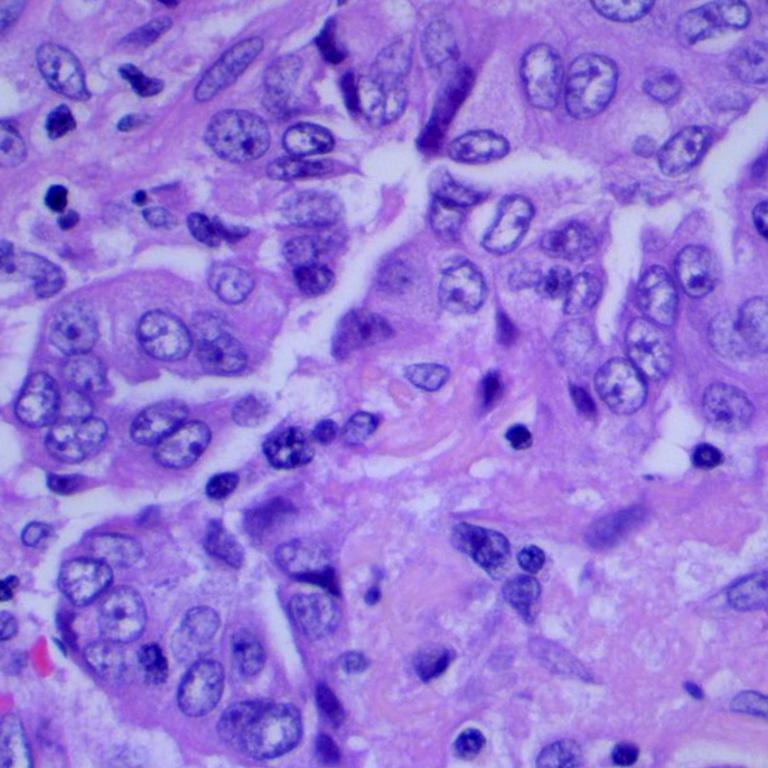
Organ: lung
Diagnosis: adenocarcinomas